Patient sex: M
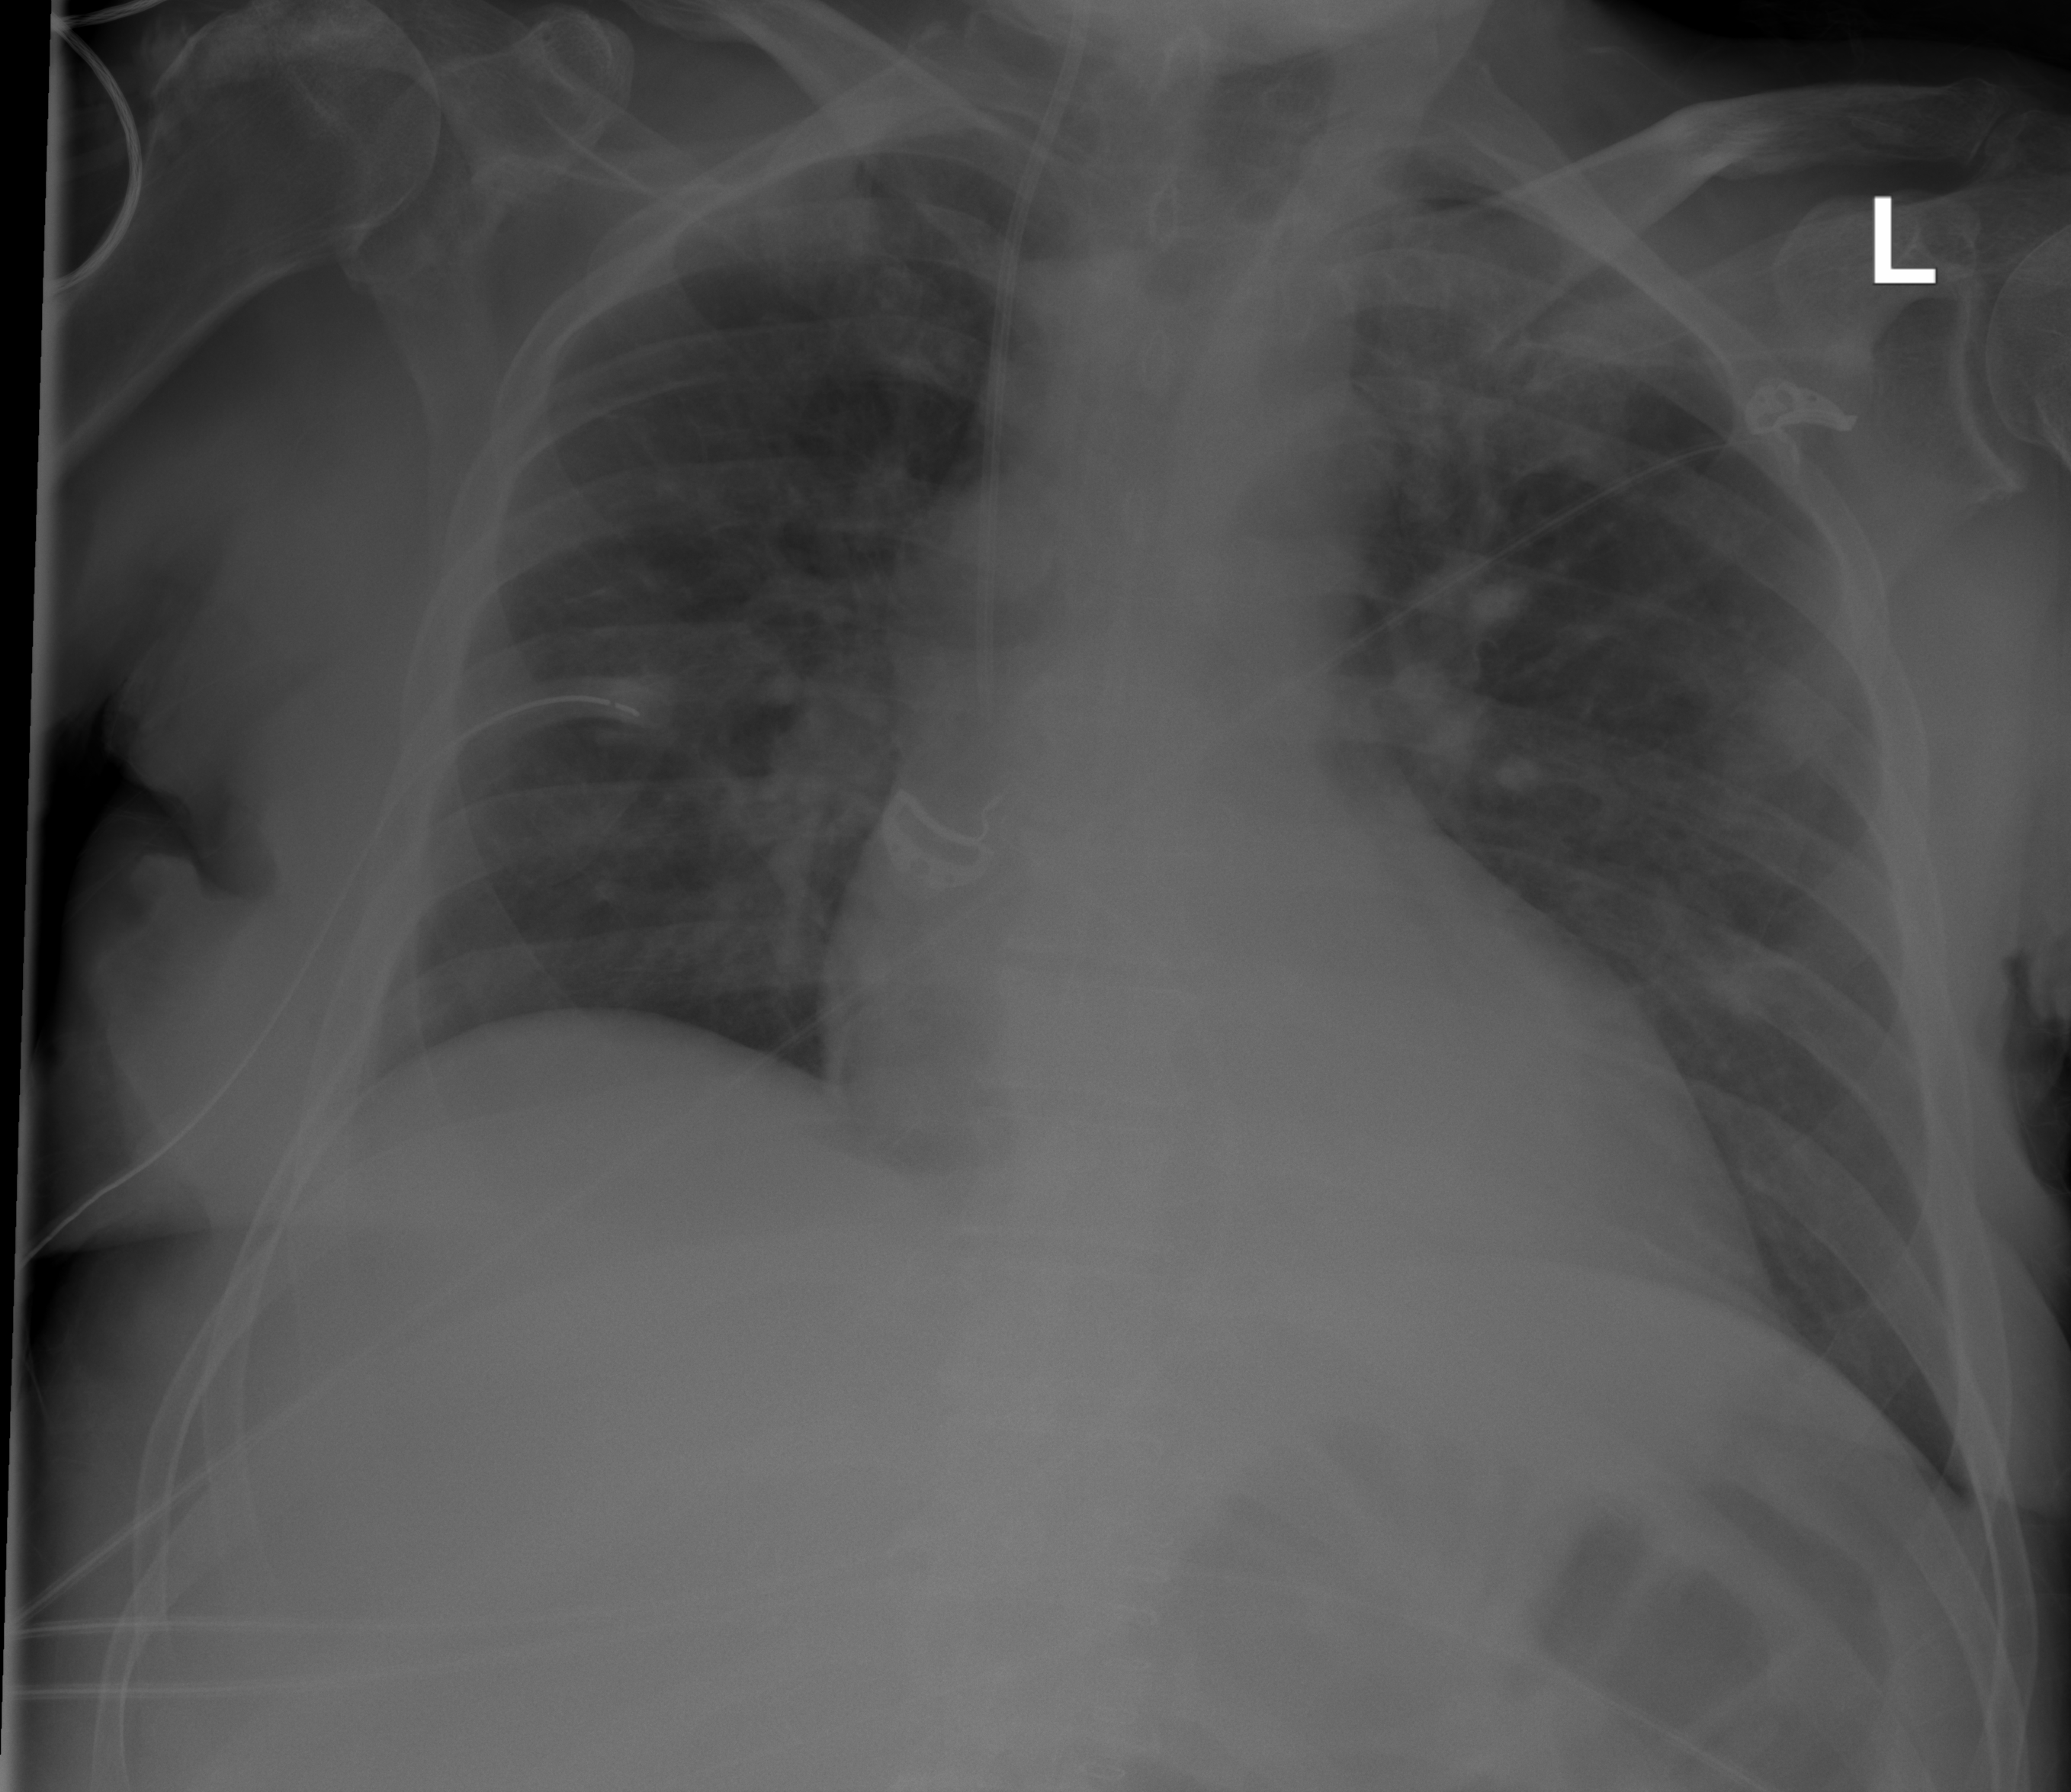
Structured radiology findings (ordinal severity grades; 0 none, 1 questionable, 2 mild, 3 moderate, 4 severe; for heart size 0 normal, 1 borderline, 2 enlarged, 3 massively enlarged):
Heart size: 2
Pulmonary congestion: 2
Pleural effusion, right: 0
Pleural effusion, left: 0
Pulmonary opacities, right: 0
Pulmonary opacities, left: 0
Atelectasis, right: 1
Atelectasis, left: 0